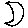
Label: moon